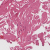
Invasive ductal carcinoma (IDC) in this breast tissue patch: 0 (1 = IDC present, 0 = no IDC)